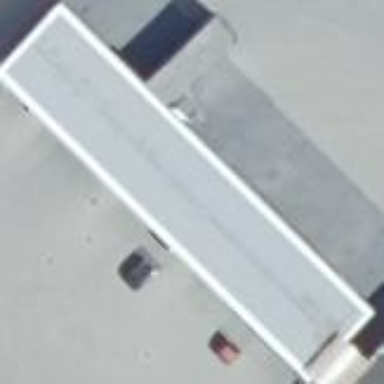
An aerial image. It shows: View of roof of building.